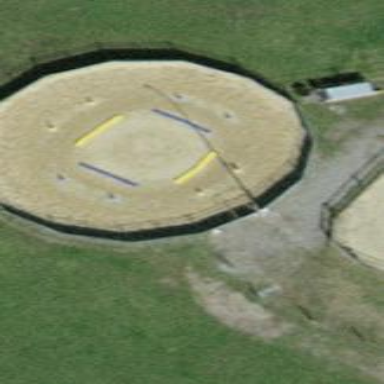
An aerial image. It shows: Equestrian pitch used for leisure and sports activities.